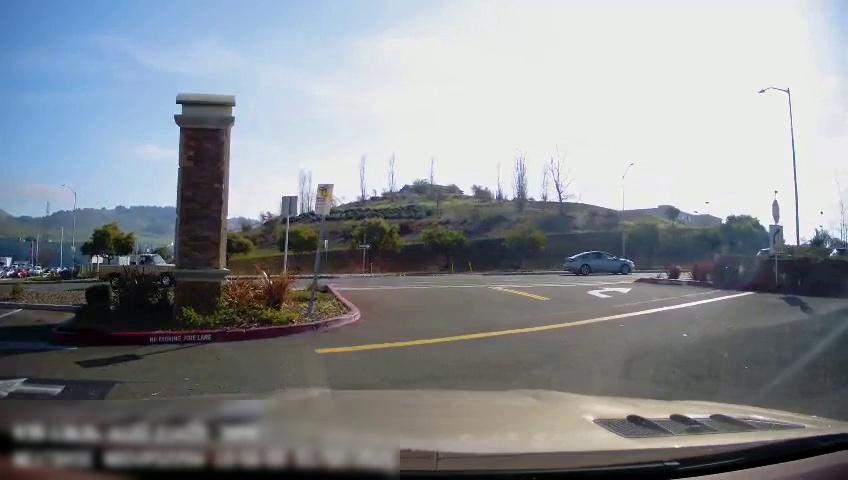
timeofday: Day
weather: Sunny
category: Drivable Space
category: Vehicles | Car
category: Vehicles | Truck
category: Traffic | Signs
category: Traffic | Signs